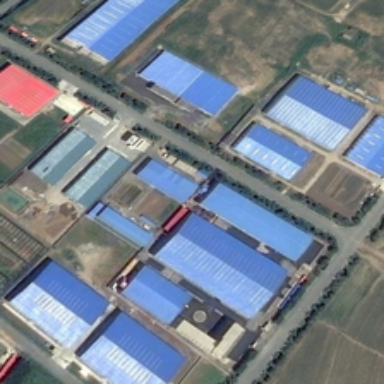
Many buildings with blue roofs and green meadows are in an industrial area .